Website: apple
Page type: customer-info-address
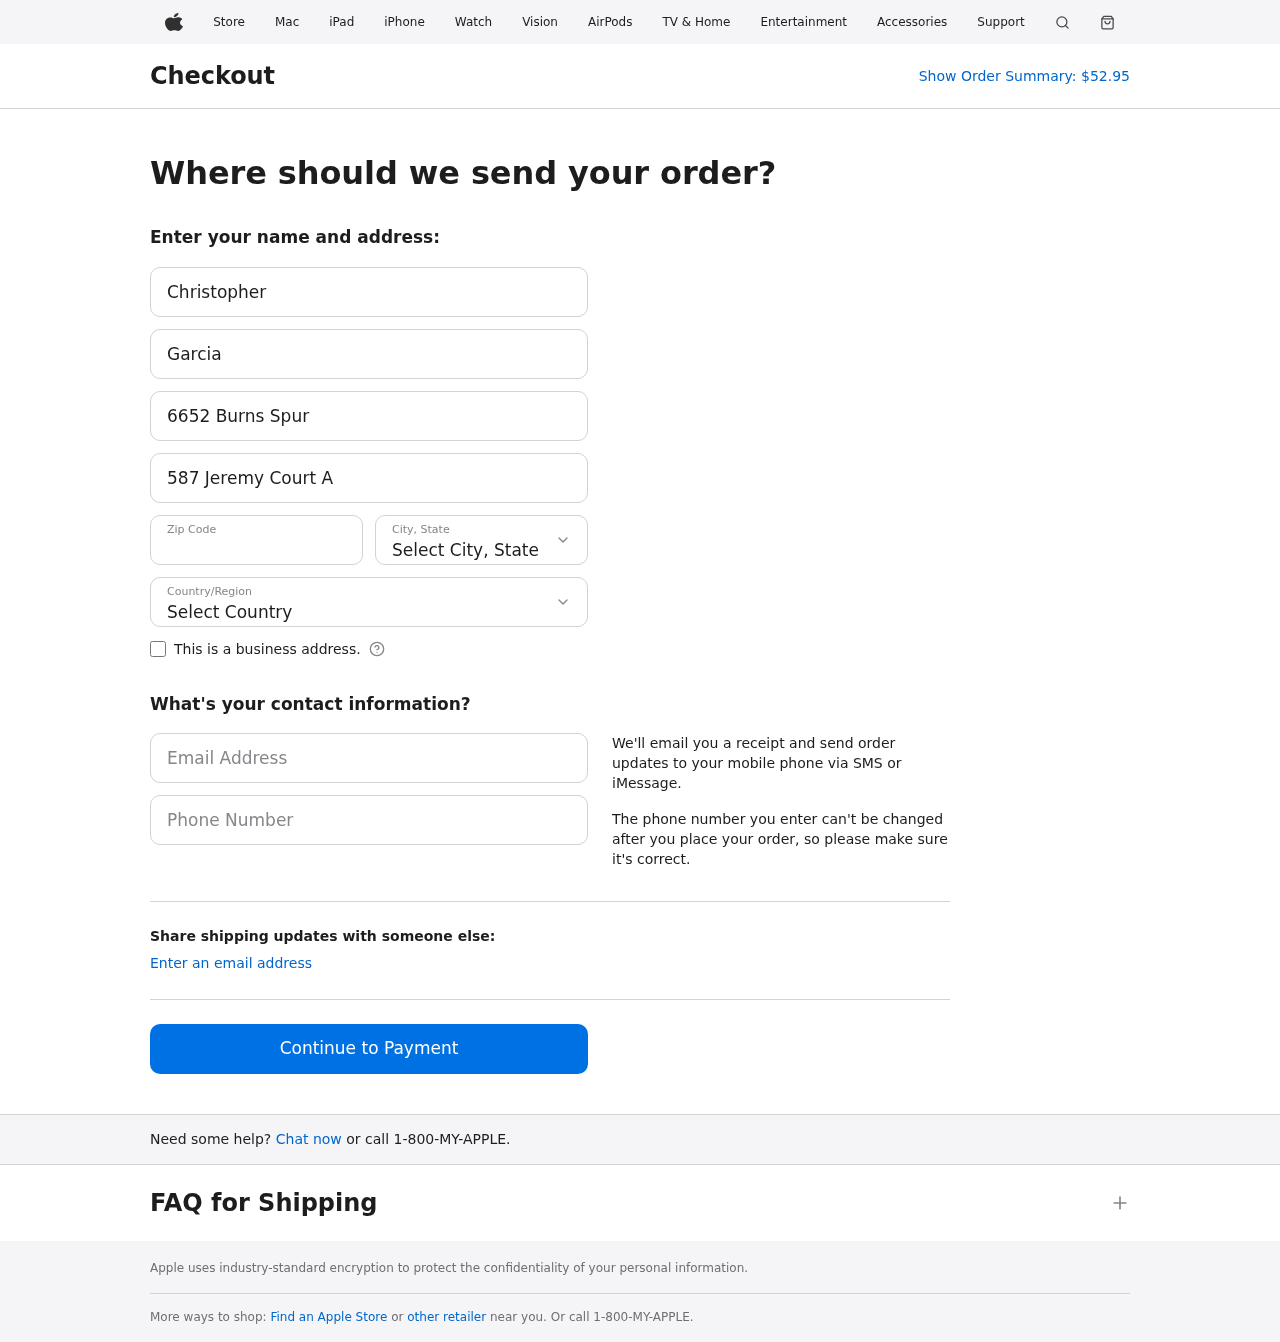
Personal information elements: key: PII_CITY_STATE
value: Carrollton, IN
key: PII_COUNTRY
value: United States
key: PII_EMAIL
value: christopher_garcia@yahoo.com
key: PII_FIRSTNAME
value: Christopher
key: PII_LASTNAME
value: Garcia
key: PII_PHONE
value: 2286114146
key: PII_POSTCODE
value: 88800
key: PII_STREET
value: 6652 Burns Spur
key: PII_STREET2
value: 587 Jeremy Court Apt. 182
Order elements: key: ORDER_TOTAL
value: $52.95